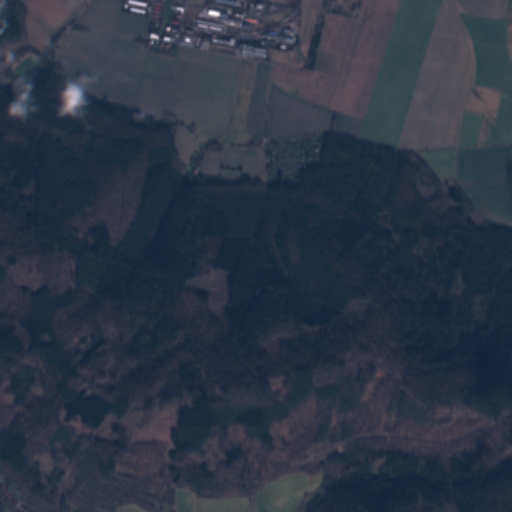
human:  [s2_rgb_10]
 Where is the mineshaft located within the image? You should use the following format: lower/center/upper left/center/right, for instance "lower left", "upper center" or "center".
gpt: The mineshaft is located in the upper center of the image.
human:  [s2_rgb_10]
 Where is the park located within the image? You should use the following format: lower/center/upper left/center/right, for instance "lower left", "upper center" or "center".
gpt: The park is located in the upper left of the image.
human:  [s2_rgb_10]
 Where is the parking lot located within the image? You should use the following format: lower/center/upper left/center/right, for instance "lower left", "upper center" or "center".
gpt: The parking lot is located in the upper left of the image.
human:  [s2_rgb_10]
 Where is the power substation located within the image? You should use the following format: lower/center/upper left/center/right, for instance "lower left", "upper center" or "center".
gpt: The power substation is located in the upper left of the image.
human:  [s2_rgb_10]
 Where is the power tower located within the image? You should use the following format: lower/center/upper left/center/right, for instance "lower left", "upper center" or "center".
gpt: The power tower is located in the upper of the image.
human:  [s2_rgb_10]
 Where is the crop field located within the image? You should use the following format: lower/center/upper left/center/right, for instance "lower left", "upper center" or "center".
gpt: There is no crop field in the image.